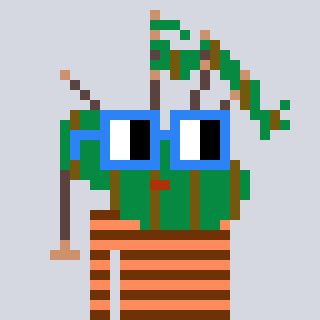
a pixel art character with square blue glasses, a bagpipe-shaped head and a peachy-colored body on a cool background